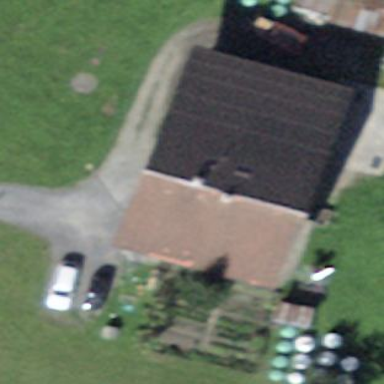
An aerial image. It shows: Farm building.